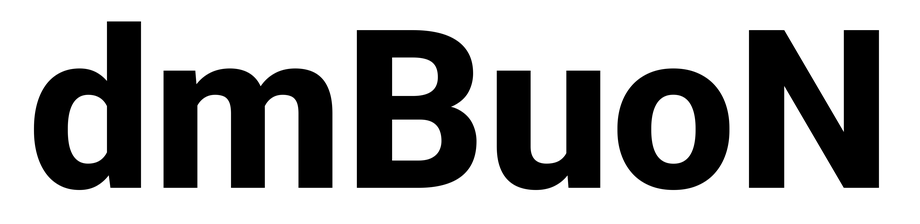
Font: Roboto_ExtraBold